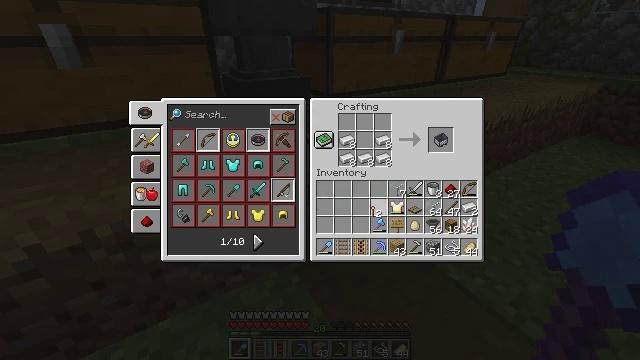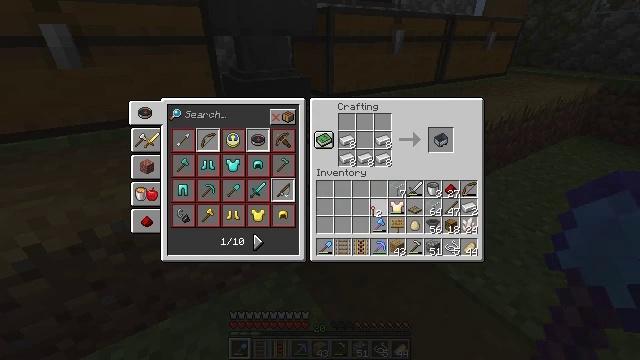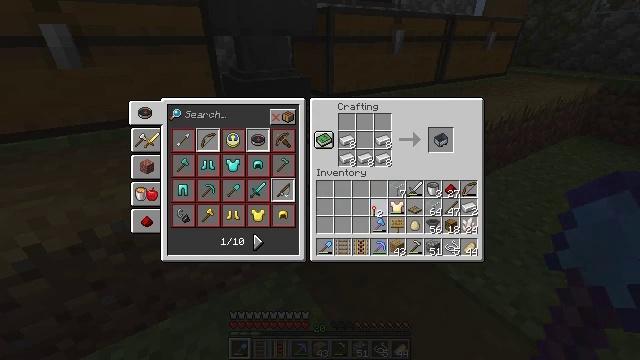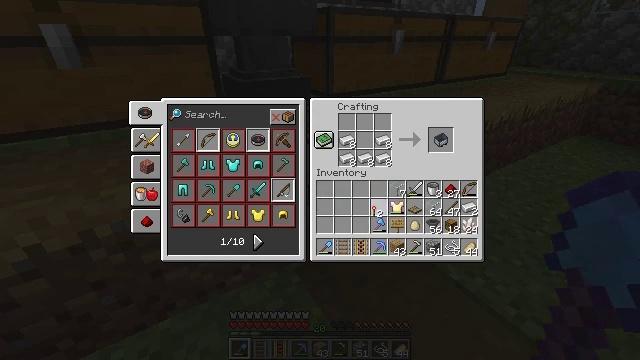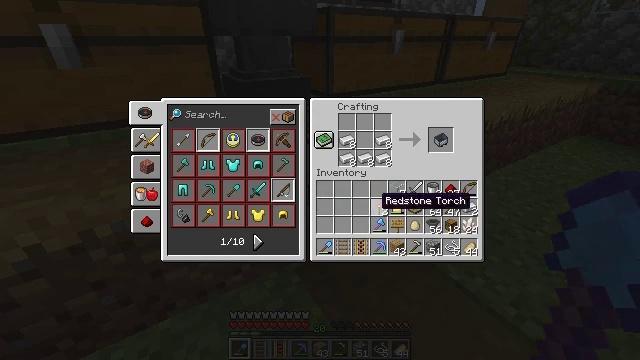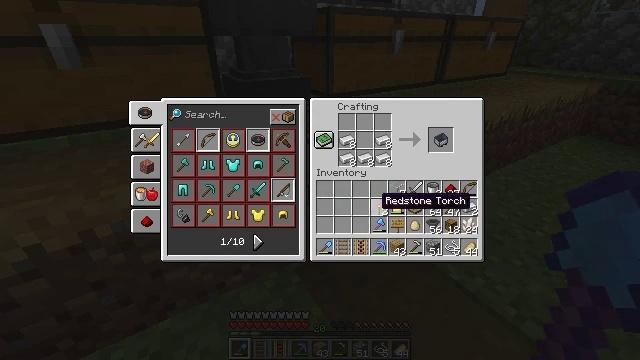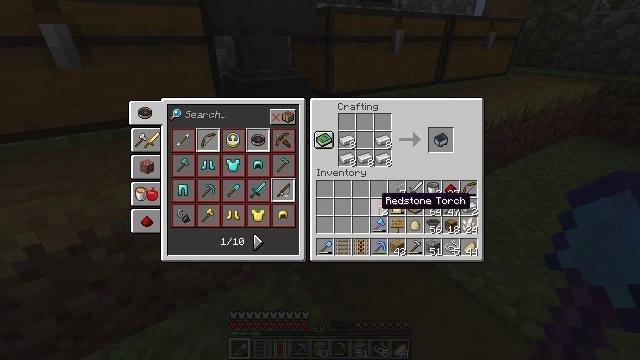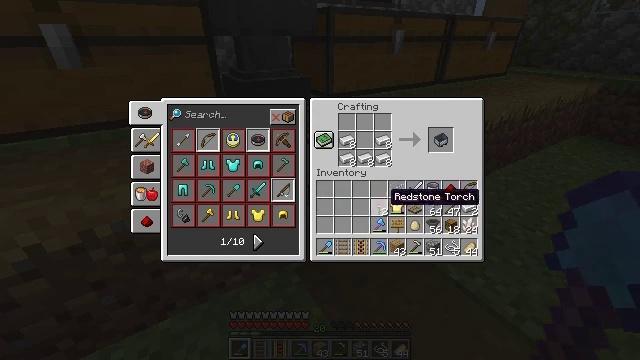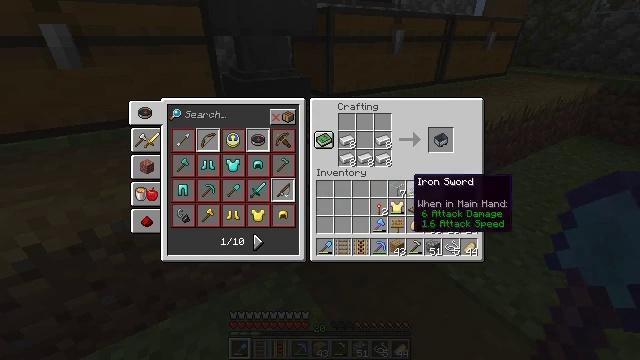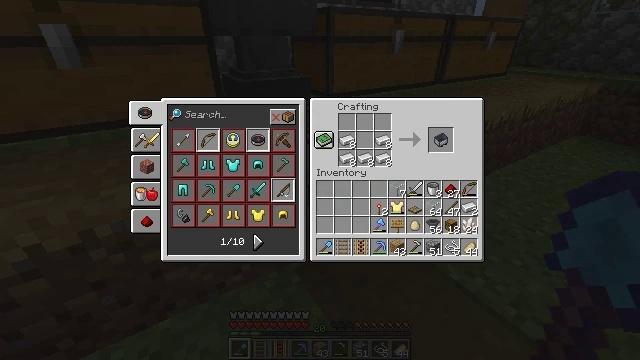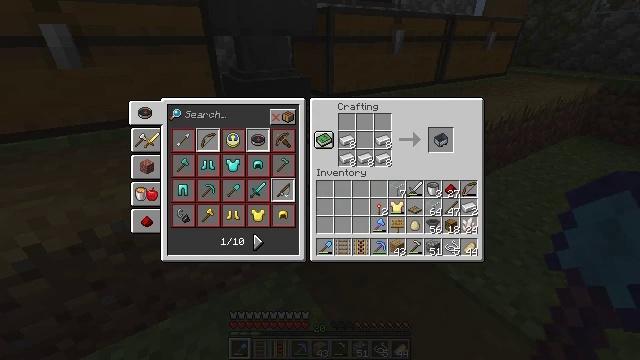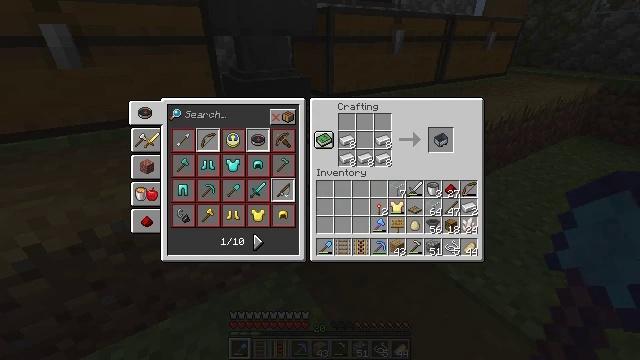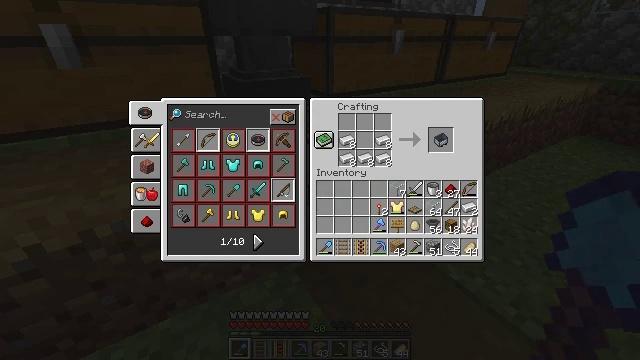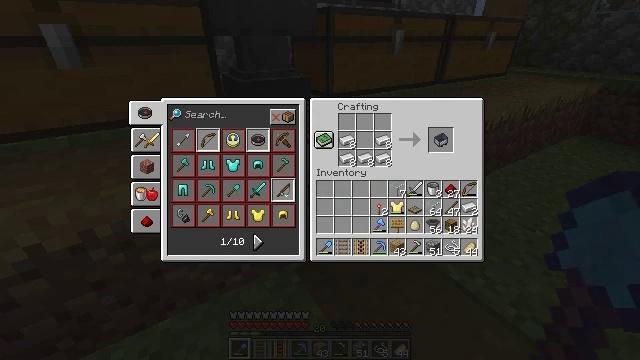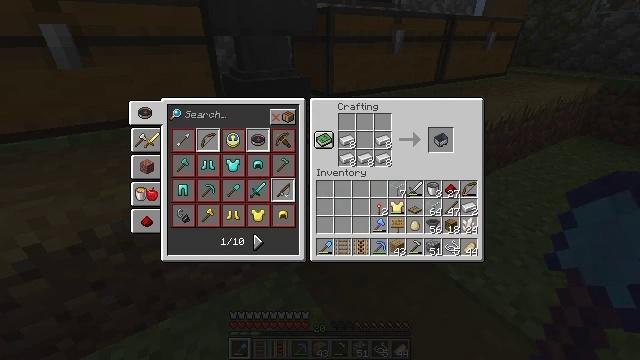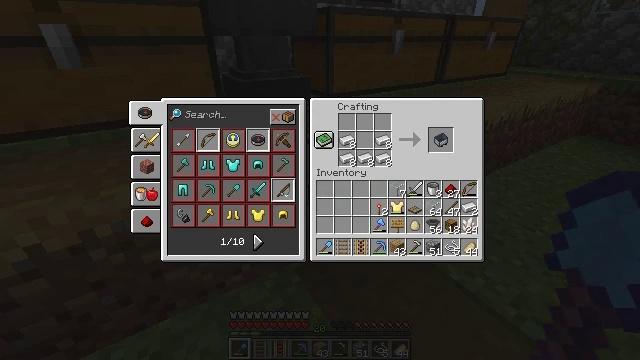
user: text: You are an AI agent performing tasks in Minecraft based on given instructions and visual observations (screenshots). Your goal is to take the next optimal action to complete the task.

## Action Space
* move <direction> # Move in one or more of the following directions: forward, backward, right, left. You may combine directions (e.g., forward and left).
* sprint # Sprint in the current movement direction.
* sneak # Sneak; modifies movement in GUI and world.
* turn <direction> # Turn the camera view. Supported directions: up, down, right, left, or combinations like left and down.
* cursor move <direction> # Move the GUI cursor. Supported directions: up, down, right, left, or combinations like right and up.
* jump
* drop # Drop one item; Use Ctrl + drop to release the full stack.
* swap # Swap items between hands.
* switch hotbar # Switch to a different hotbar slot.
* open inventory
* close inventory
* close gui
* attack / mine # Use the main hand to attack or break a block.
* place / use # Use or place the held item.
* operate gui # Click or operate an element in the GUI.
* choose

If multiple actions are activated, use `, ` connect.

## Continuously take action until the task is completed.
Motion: motion action
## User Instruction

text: Open your crafting table and craft a minecart with ingots.
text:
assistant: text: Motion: operate gui
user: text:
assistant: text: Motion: operate gui
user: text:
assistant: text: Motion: operate gui
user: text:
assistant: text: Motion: no_op
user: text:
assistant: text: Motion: no_op
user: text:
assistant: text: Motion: no_op
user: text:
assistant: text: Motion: cursor move right
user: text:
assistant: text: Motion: cursor move right and up
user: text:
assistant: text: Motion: cursor move right and up
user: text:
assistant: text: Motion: sneak, cursor move up
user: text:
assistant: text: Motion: sneak
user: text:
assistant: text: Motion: sneak
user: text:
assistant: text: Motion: sneak
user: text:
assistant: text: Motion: sneak
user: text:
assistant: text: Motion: sneak
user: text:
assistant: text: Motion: sneak
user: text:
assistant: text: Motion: sneak
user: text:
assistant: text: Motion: sneak
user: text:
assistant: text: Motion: sneak, operate gui
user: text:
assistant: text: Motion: sneak, operate gui
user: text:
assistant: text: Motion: sneak, operate gui
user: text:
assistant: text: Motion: sneak
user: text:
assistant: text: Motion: sneak
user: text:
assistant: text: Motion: sneak
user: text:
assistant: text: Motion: sneak